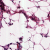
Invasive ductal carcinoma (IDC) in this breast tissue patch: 1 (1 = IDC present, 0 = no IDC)